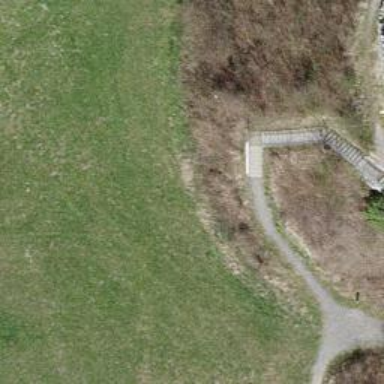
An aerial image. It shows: Road with steps.